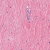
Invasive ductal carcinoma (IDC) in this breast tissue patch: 0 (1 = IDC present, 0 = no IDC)